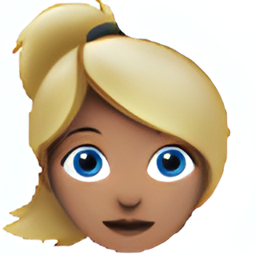
Name: blonde woman type 4
Emoji: 👱🏽‍♀️
Group: People & Body
Sub-group: person